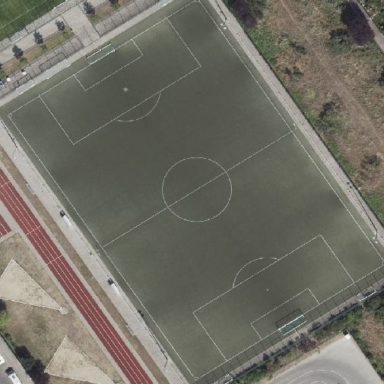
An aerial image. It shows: Artificial turf soccer pitch for leisure activities.